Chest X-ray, PA view. Patient: 58 years old, sex M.
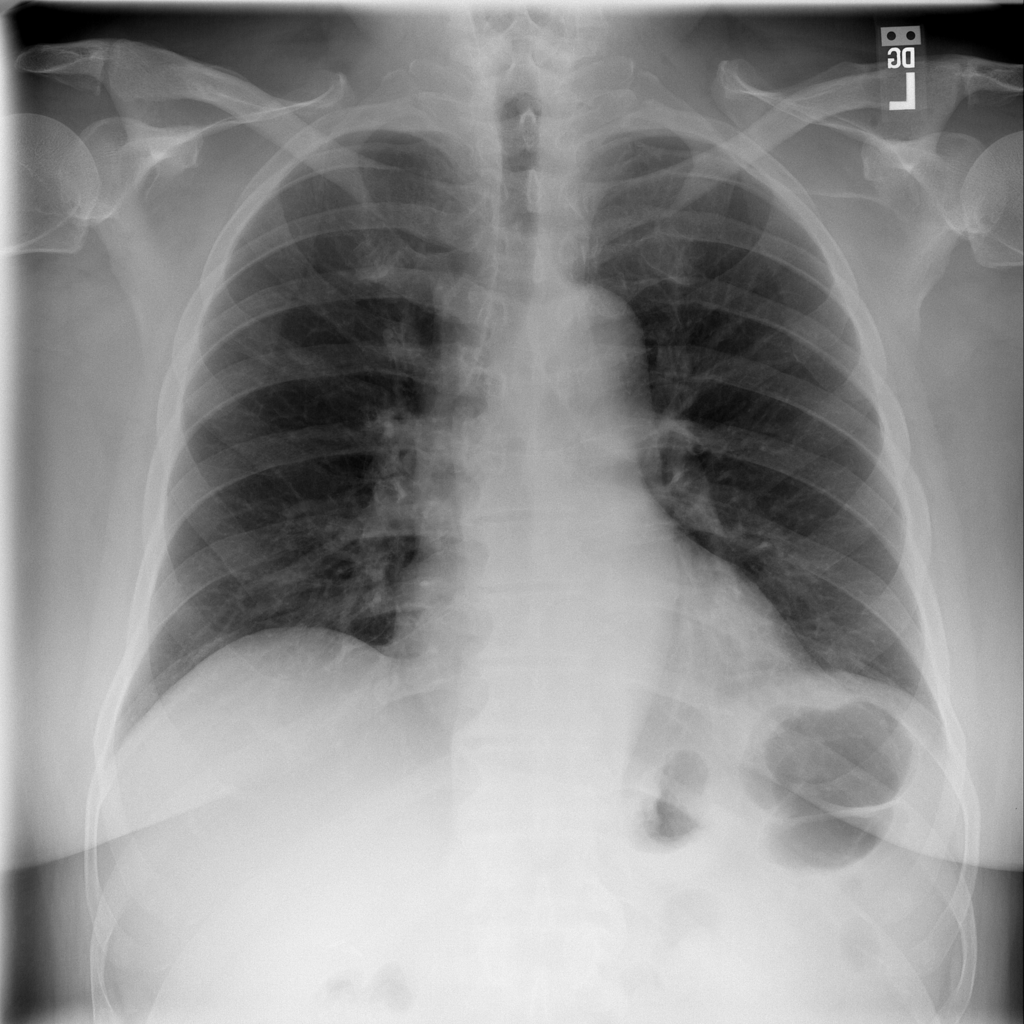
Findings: No Finding